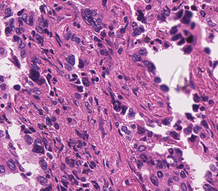
Tumor epithelial tissue: yes
Tumor-associated stroma tissue: yes
Normal tissue: no